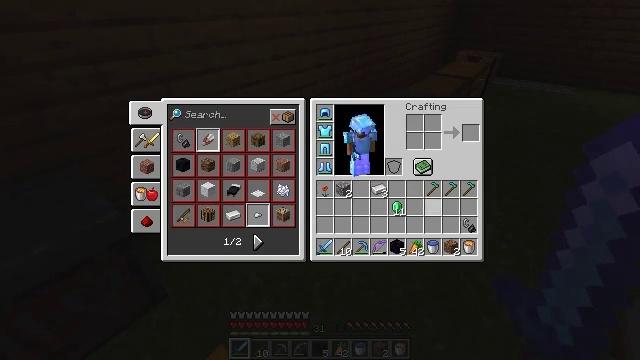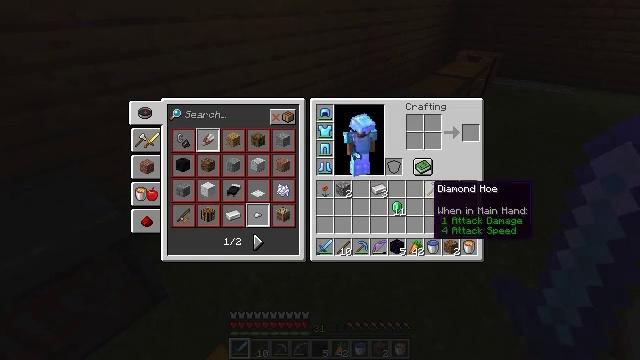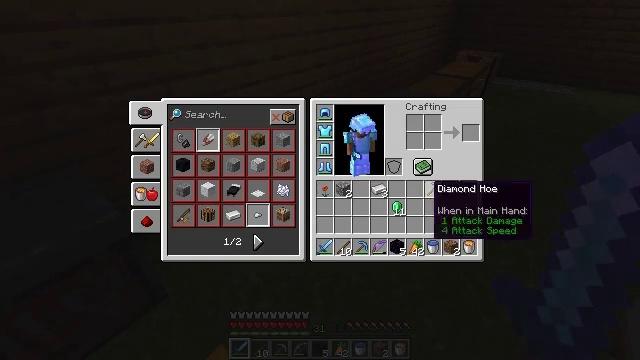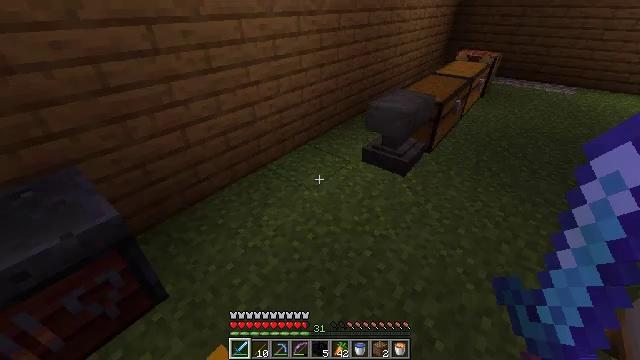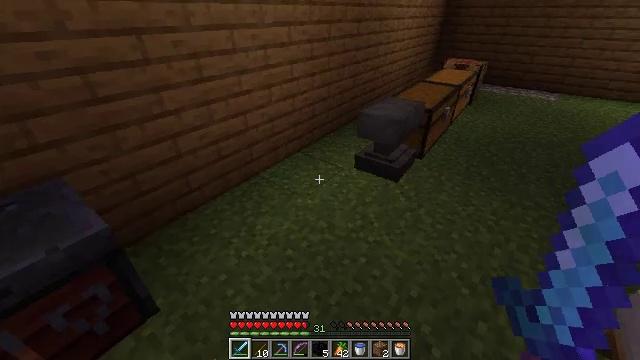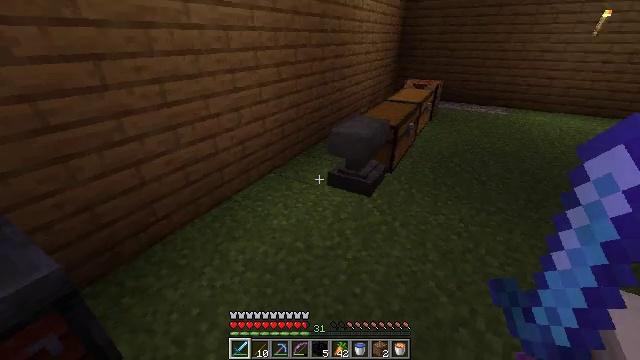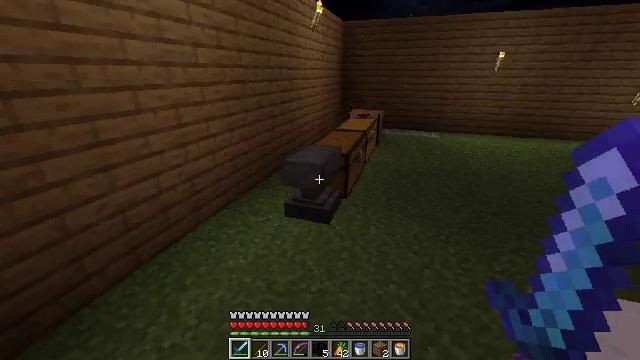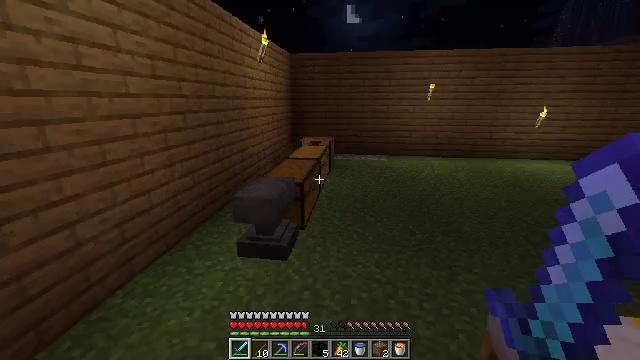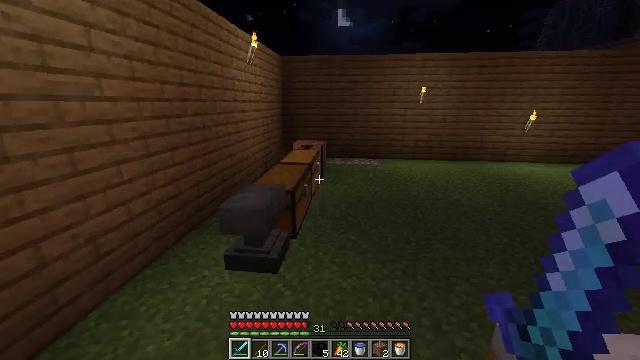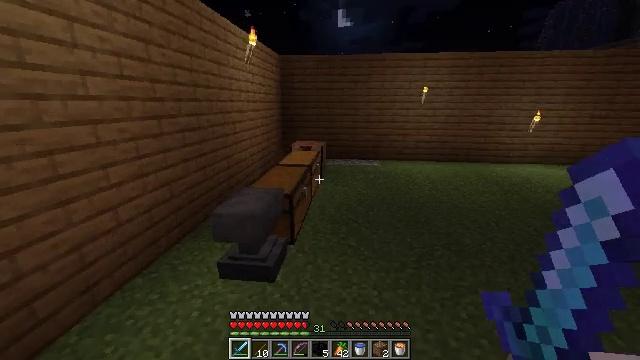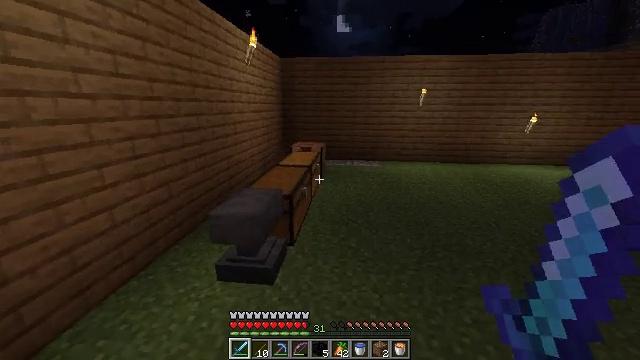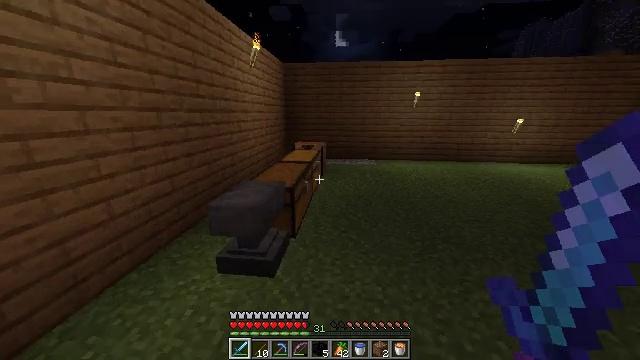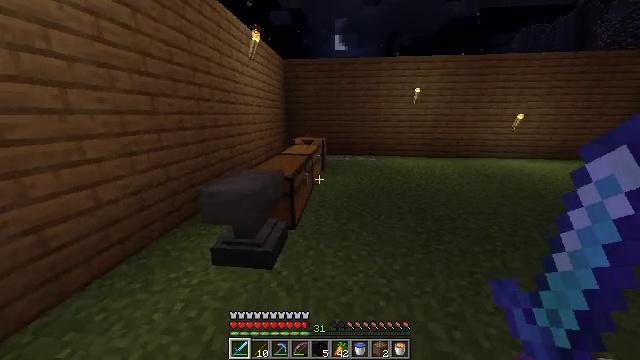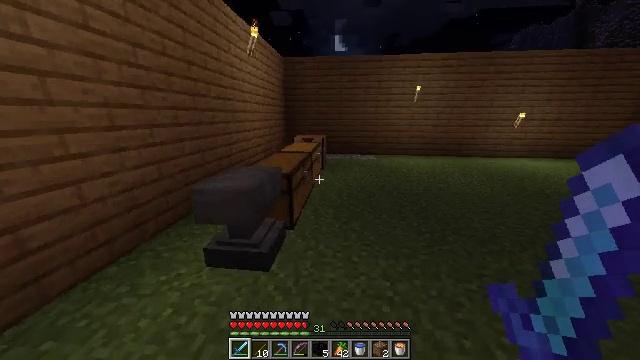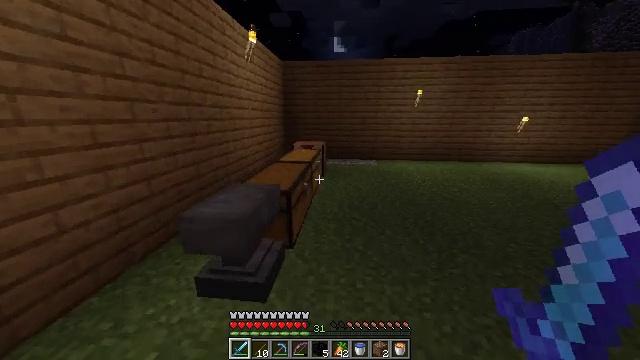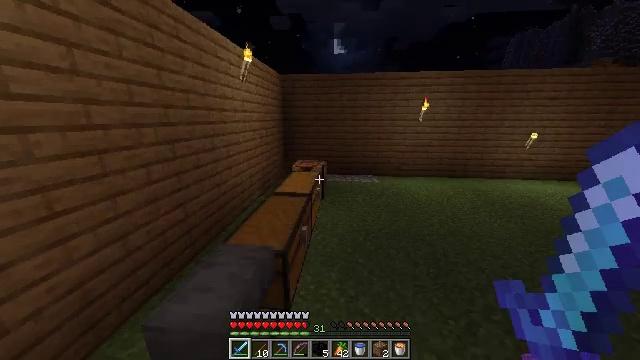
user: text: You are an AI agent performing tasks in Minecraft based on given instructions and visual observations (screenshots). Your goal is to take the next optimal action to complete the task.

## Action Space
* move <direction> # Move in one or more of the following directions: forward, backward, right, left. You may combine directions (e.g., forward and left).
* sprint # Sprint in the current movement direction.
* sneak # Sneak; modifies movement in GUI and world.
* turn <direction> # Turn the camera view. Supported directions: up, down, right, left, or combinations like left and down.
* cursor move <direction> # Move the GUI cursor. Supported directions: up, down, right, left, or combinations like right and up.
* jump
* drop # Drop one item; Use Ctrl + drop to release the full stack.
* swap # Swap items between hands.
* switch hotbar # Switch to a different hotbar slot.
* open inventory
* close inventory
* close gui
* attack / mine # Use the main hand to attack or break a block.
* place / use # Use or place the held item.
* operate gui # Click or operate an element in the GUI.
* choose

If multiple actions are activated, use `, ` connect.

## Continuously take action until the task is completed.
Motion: motion action
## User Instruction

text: Drop a diamond hoe.
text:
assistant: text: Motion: no_op
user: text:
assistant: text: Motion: no_op
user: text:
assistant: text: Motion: no_op
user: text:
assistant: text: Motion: turn right and up, close gui
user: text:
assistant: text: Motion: turn right and up, open inventory
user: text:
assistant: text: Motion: move forward, turn right and up
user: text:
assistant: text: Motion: move forward, turn right and up
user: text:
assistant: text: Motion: move forward, turn right
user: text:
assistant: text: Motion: move forward, sprint
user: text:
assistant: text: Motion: move forward, sprint
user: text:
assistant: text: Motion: move forward, sprint
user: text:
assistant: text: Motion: move forward, sprint, jump
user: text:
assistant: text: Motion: move forward, sprint, jump
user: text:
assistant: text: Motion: move forward, sprint, jump
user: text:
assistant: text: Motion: move forward, sprint, jump
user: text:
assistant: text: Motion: move forward, sprint, jump
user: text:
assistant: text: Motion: move forward, sprint, jump
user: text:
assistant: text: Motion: move forward, sprint, turn left, jump
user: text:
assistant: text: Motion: move forward, sprint, jump
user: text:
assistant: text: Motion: move forward, sprint, jump
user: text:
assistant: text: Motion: move forward, sprint, jump
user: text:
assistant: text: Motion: move forward, sprint, turn left, jump
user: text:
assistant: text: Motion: move forward, sprint, turn left and up, jump
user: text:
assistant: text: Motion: move forward, sprint, turn left, jump
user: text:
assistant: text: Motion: move forward, sprint, jump
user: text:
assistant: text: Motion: move forward, sprint, jump
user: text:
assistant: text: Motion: move forward, sprint, jump
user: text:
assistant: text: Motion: move forward, sprint, turn right and down, jump
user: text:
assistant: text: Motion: move forward, sprint, turn right and down, jump
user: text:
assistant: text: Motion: move forward, sprint, turn right and down, jump